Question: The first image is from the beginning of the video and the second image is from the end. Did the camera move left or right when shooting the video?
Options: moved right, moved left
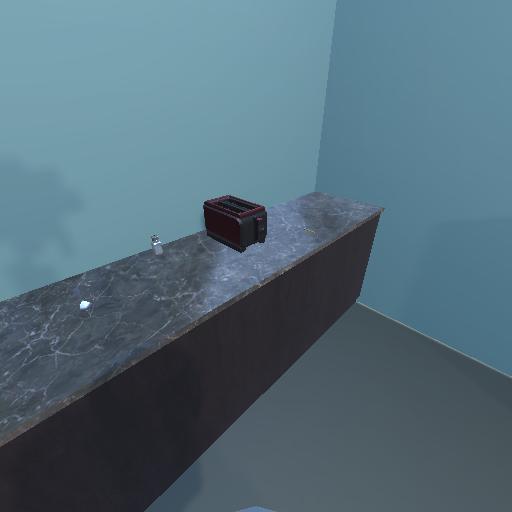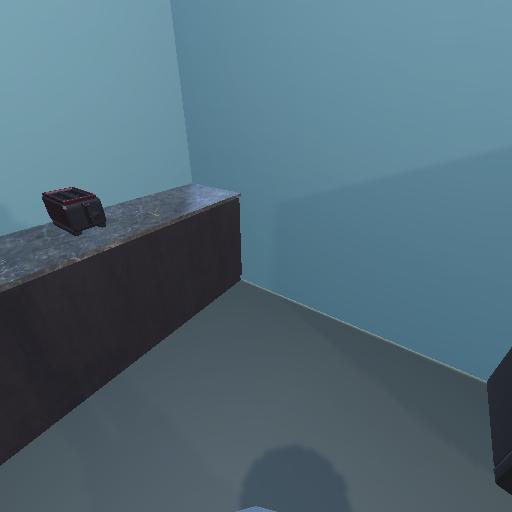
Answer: moved right